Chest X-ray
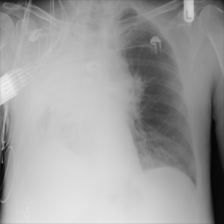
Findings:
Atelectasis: negative
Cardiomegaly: negative
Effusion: negative
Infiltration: positive
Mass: positive
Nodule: negative
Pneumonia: negative
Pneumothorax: negative
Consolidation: negative
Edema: positive
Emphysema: negative
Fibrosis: negative
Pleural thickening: negative
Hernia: negative